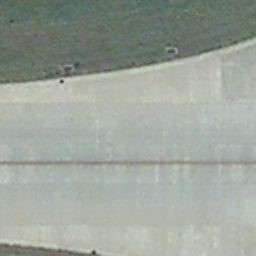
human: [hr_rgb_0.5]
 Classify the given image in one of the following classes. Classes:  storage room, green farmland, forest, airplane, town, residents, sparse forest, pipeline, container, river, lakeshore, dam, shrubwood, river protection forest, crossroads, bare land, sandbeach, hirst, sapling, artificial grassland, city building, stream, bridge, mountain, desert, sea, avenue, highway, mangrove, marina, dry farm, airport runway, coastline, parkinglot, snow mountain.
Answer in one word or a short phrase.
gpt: airport runway